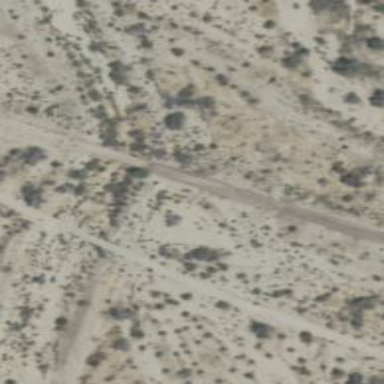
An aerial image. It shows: Abandoned railway.